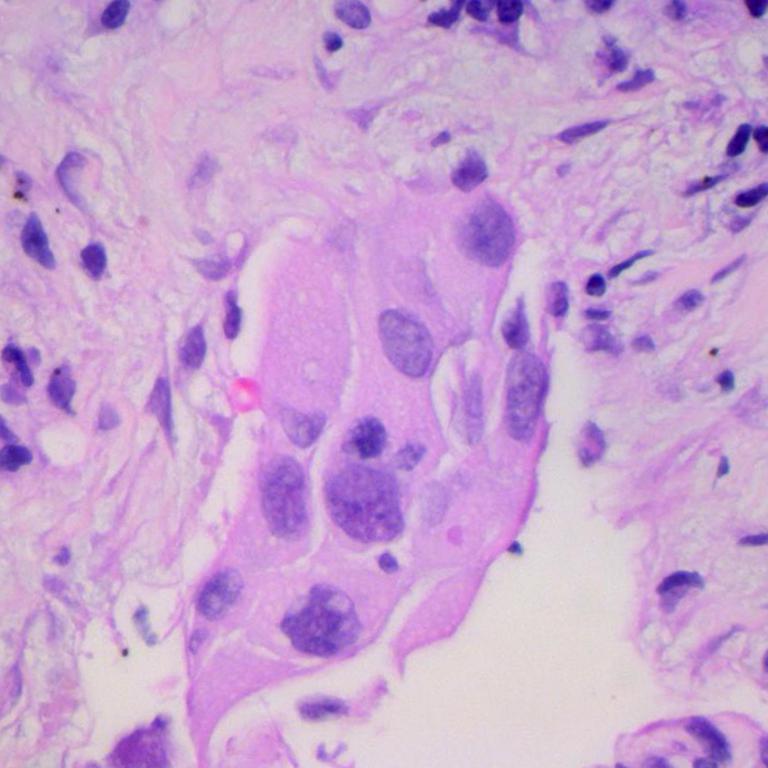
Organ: lung
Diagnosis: adenocarcinomas